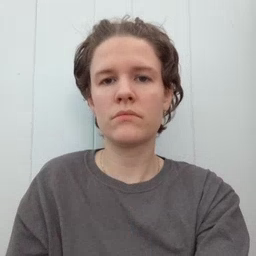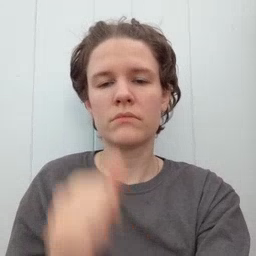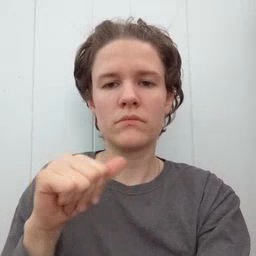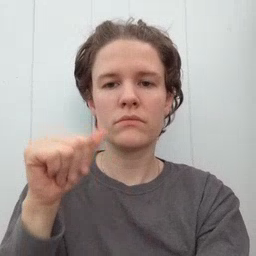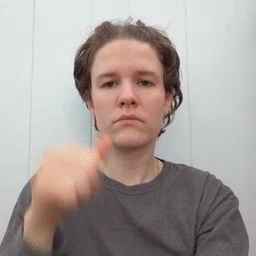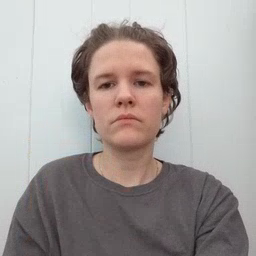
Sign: aunt